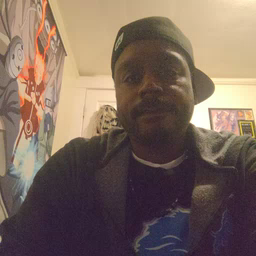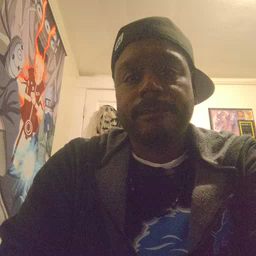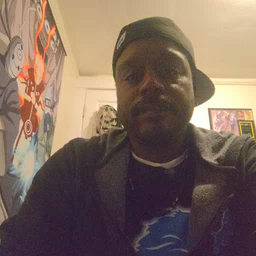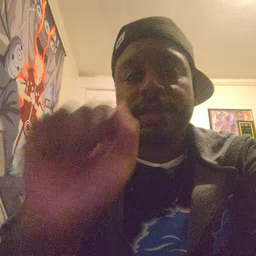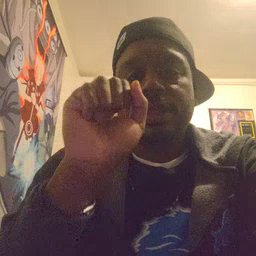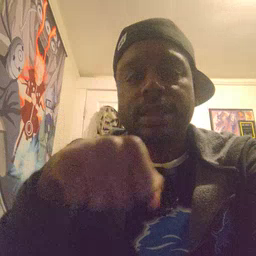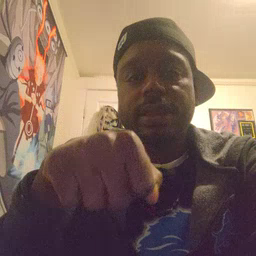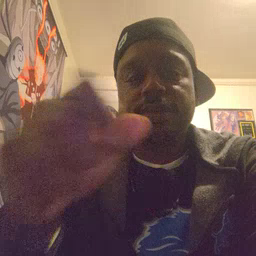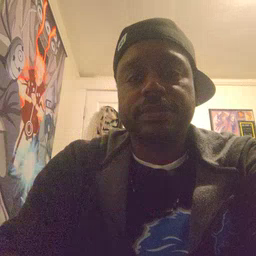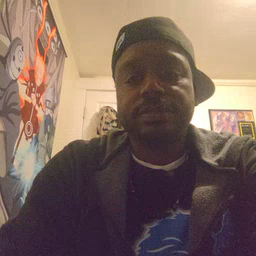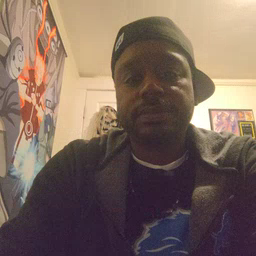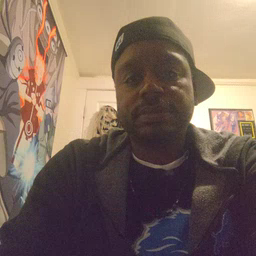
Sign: can